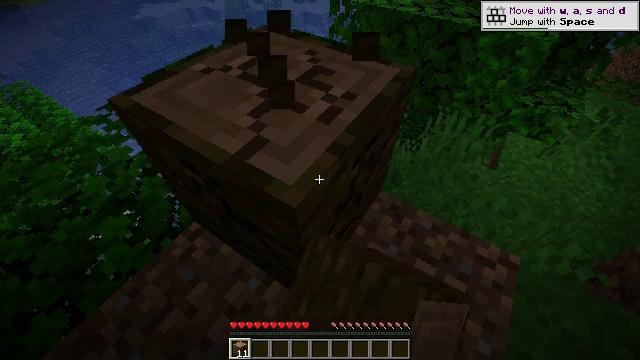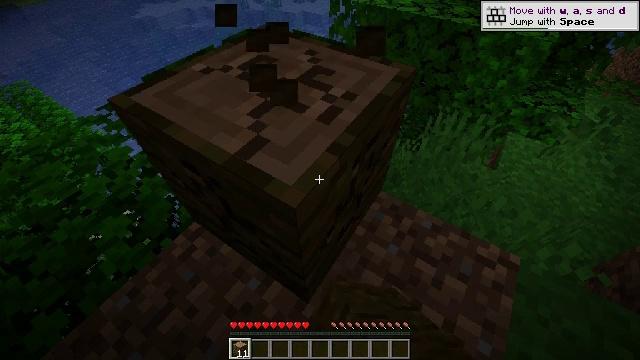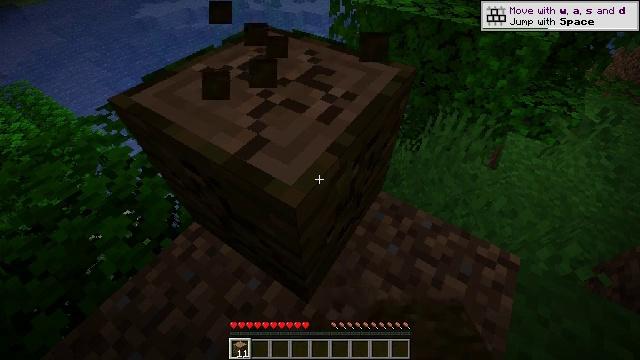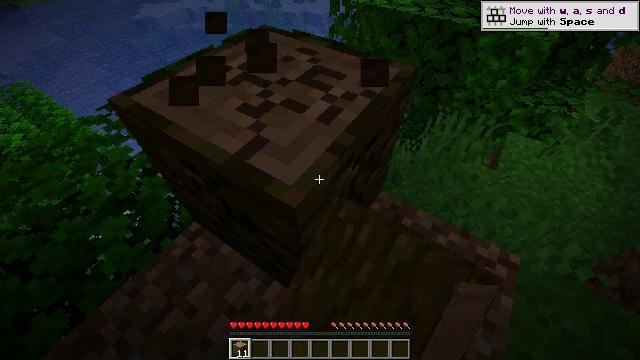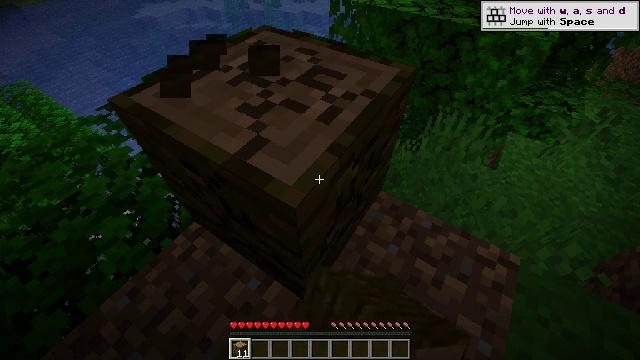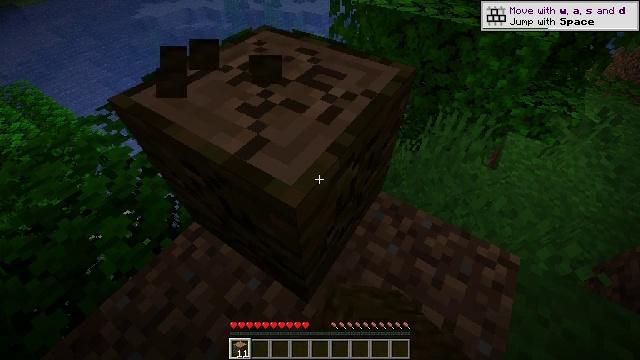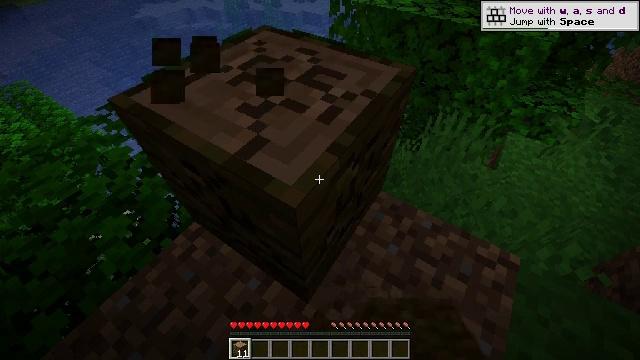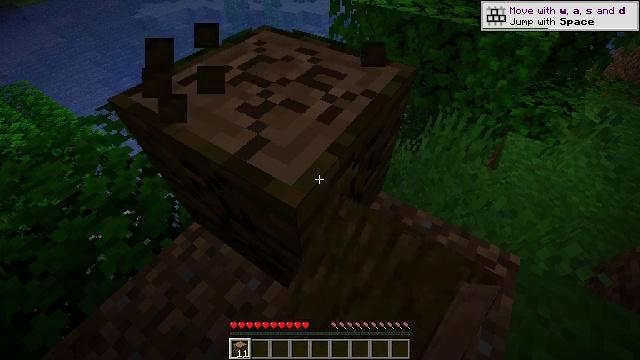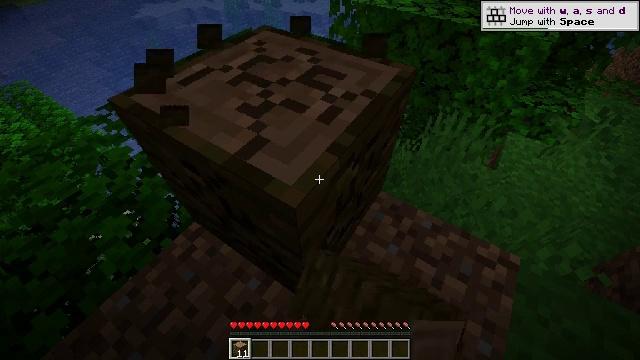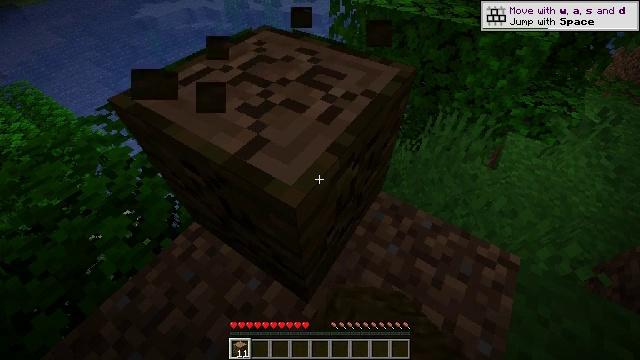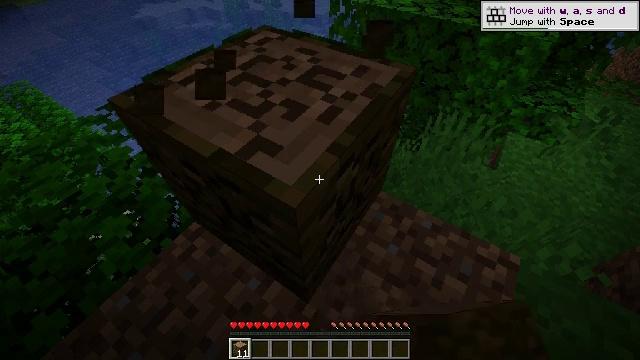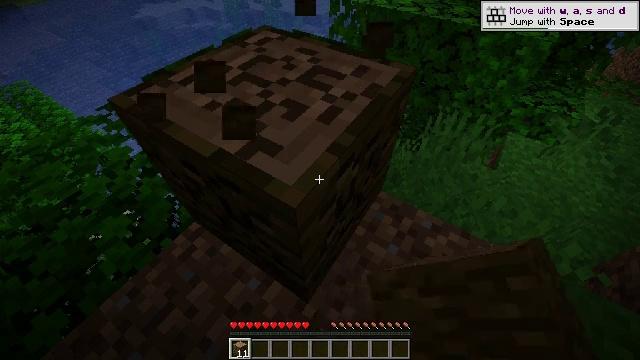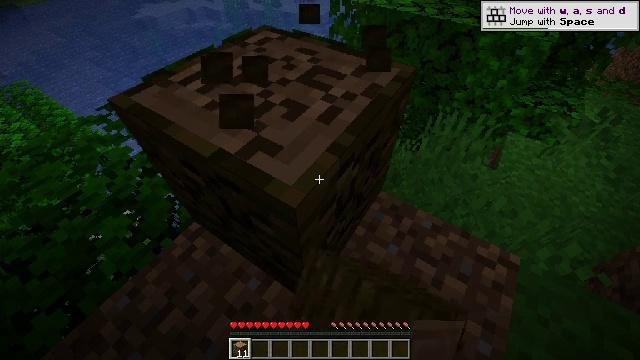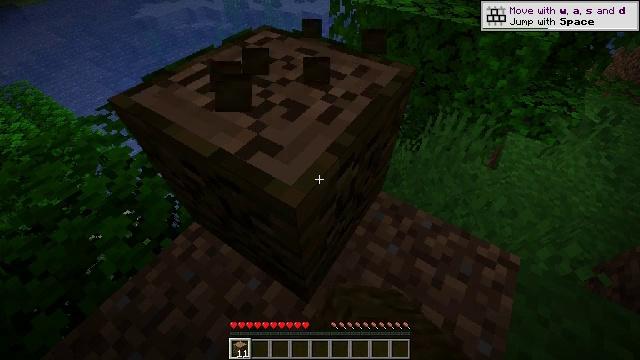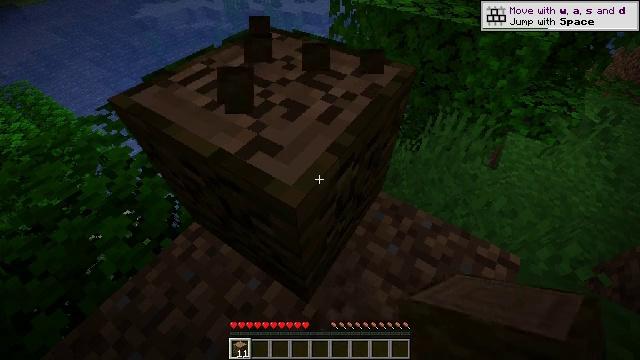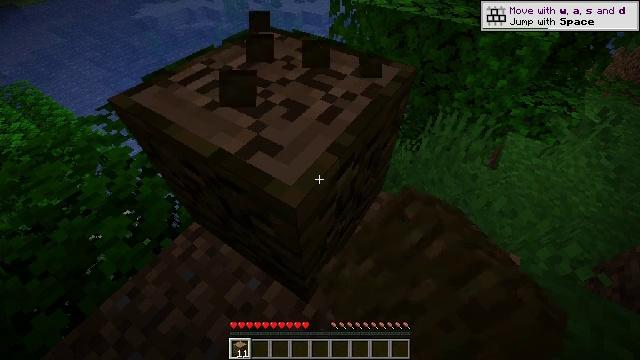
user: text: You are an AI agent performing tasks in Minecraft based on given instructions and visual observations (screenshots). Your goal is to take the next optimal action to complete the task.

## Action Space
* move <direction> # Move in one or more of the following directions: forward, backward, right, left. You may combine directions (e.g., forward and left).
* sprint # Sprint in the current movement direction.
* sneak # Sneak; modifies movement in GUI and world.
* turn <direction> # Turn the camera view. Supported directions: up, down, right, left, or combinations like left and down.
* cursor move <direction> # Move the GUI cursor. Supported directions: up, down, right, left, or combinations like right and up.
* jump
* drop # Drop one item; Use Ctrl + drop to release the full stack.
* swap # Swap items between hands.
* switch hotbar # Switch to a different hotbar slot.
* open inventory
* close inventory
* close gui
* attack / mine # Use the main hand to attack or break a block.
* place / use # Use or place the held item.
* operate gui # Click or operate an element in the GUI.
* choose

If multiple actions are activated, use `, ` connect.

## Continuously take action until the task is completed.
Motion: motion action
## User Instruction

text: Break the jungle log to gather wood.
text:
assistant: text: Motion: attack / mine
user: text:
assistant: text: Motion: attack / mine
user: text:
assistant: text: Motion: attack / mine
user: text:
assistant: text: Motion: attack / mine
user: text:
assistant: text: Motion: attack / mine
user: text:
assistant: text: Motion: attack / mine
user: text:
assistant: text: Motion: attack / mine
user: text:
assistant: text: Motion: attack / mine
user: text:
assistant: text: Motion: attack / mine
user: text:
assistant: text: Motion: attack / mine
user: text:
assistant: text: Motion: attack / mine
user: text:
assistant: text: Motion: attack / mine
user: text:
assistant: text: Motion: attack / mine
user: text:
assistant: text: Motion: attack / mine
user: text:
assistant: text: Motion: attack / mine
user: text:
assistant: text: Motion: attack / mine
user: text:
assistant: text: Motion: attack / mine
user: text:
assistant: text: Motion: attack / mine
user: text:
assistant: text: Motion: attack / mine
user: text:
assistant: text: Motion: attack / mine
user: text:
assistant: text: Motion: attack / mine
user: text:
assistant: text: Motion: attack / mine
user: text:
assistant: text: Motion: attack / mine
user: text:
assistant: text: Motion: attack / mine
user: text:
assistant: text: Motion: attack / mine
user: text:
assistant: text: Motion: attack / mine
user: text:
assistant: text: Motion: attack / mine
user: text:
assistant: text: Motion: attack / mine
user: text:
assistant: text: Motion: attack / mine
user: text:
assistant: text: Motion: attack / mine